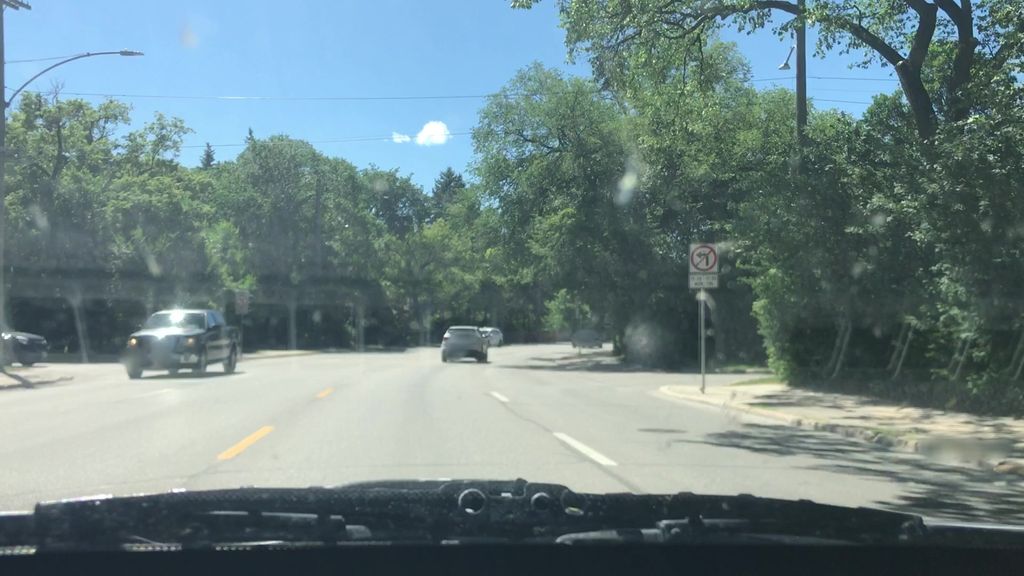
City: winnipeg